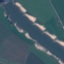
Land use / land cover class: River